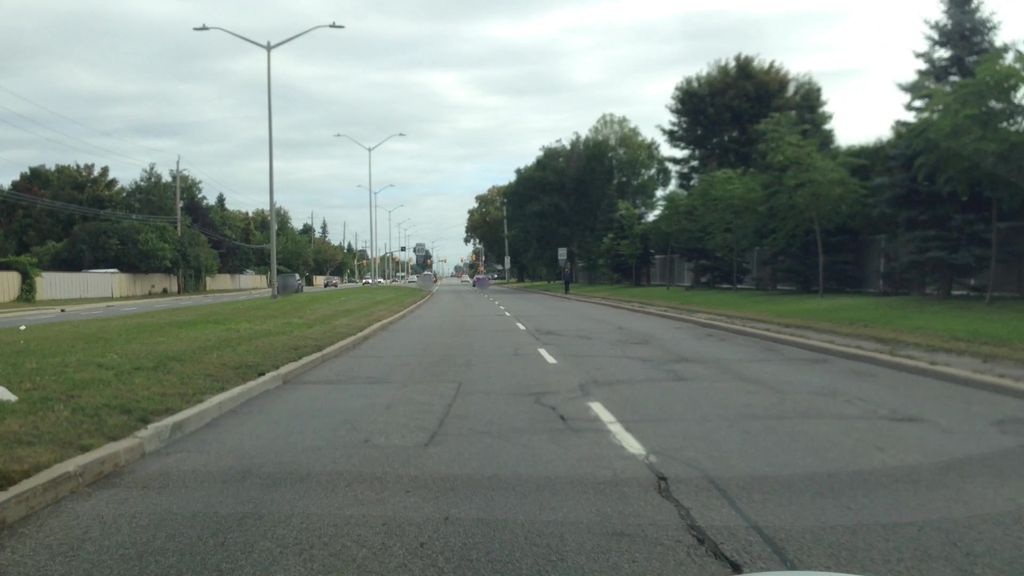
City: ottawa-gatineau